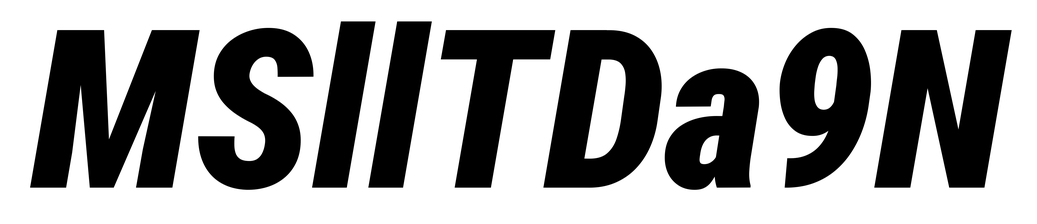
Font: Roboto-Italic_Condensed_Black_Italic